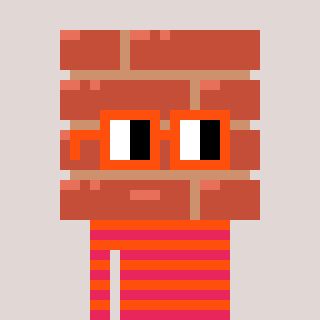
a pixel art character with square orange glasses, a wall-shaped head and a orange-colored body on a warm background